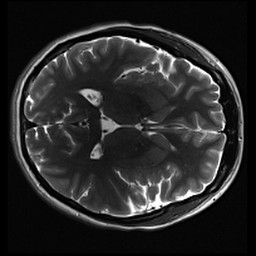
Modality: inplaneT2
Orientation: axial